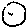
Label: moon